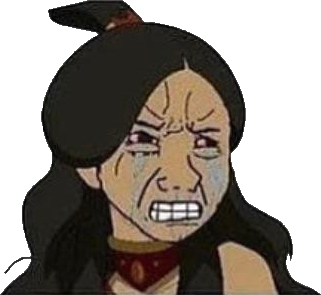
Label: 5_Crying_Wojak